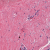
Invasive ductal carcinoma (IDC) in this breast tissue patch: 0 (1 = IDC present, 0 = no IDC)